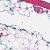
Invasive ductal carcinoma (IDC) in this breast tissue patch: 0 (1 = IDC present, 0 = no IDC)